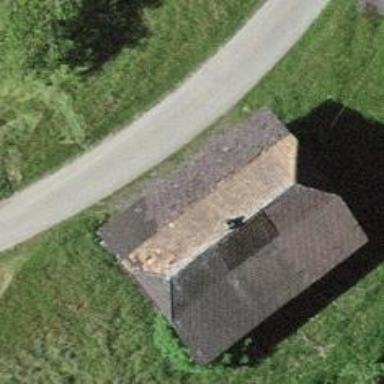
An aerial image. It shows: Barn.